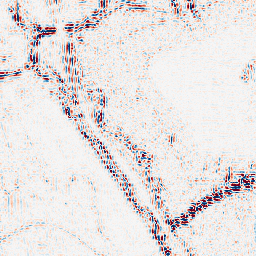
Category: wavelet
Decomposition family: wavelet_reverse_biorthogonal
Decomposition parameters: wavelet: rbio2.4
level: 2
Upsampling method: bilinear
Upsampling parameters: scale: 2
Upsampling scale: 2